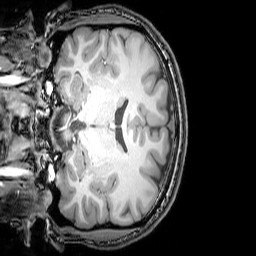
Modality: T1w
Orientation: coronal
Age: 24
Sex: male
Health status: healthy
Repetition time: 0.081 s
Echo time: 0.037 s